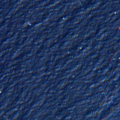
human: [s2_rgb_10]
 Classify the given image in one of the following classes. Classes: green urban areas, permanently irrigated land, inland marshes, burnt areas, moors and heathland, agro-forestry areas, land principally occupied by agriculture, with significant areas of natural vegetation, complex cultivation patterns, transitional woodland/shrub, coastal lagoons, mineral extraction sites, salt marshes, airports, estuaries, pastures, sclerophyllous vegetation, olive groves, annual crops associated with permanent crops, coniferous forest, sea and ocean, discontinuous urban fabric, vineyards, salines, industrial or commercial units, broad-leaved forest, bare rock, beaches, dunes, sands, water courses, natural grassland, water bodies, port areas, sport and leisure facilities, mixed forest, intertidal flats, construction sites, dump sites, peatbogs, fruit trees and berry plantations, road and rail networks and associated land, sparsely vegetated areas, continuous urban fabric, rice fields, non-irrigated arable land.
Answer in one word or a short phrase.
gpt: sea and ocean